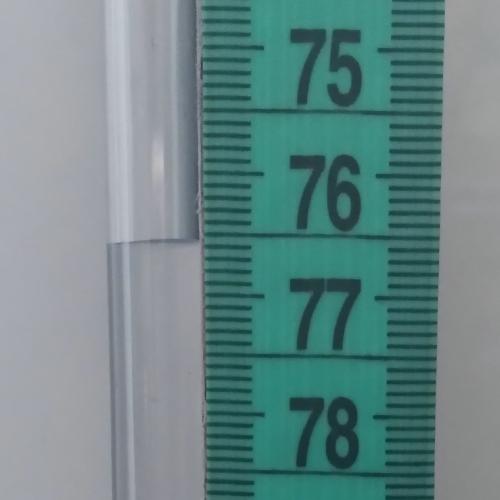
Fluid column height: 76.6 cm